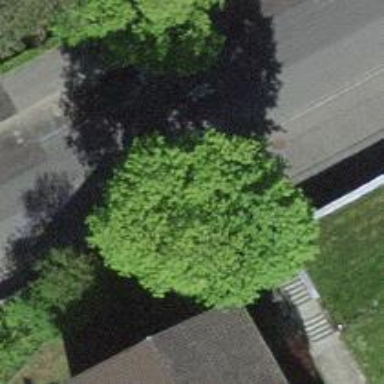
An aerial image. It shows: Concrete steps with ramp.